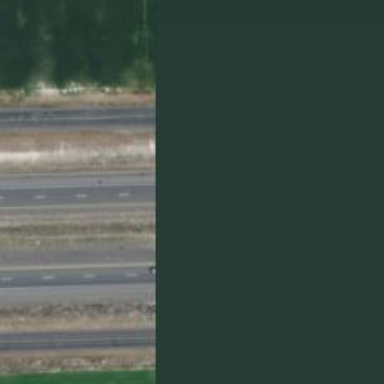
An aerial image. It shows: Asphalt motorway.